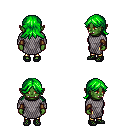
a pixel art fantasy rpg character, female body template, orc, green skin, chain mail, gold greaves, green loose hair, cloth bracers, ghillies, four views (front, back, left, right), 2x2 character sprite sheet, small pixel art, hard edges, no anti-aliasing